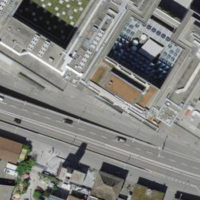
EUNIS habitat code: 54
Species observed at this site:
Macroglossum stellatarum